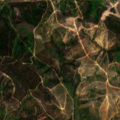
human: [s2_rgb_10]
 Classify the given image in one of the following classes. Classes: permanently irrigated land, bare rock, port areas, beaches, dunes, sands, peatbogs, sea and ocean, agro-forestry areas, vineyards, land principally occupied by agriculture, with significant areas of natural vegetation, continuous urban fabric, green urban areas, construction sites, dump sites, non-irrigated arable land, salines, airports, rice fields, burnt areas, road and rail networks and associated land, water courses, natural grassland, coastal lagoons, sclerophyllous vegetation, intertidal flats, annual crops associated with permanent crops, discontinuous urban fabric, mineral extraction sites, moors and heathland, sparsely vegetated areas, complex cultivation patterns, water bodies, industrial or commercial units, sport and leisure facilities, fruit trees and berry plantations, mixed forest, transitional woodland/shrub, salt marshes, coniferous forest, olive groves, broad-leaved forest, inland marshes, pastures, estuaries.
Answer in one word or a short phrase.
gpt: complex cultivation patterns, broad-leaved forest, mixed forest, transitional woodland/shrub